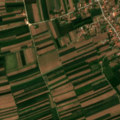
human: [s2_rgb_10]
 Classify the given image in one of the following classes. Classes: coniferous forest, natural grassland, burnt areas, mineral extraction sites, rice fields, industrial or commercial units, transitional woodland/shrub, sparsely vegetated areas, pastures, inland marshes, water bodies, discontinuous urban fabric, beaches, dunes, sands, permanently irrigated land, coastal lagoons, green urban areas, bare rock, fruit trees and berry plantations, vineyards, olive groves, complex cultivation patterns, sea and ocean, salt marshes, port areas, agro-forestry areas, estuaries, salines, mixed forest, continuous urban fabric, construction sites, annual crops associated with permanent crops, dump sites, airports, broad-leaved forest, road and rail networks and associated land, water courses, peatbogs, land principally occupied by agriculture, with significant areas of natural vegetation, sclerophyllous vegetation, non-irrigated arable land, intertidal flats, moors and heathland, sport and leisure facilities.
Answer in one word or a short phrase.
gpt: discontinuous urban fabric, non-irrigated arable land